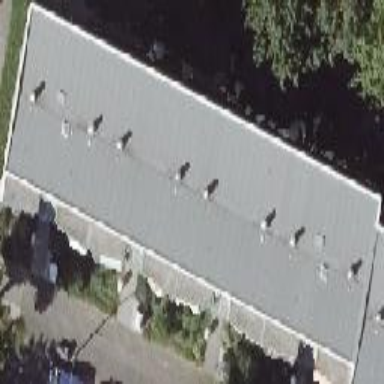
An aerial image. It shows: Apartment building with flat roof.